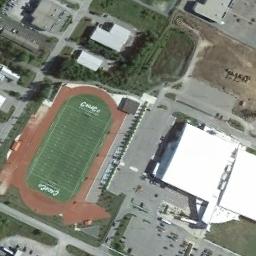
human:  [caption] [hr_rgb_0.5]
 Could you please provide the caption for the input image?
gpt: The ground track field with a gridiron is surrounded by some buildings .

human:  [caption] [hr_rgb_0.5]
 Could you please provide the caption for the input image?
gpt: There are many buildings next to the ground track field .

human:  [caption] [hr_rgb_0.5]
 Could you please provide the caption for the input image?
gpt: The shape of the track is almost rectangular .

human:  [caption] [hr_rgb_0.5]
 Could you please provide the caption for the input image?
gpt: Track and field are next to residential areas and parking lots, Surrounded by a lot of vegetation .

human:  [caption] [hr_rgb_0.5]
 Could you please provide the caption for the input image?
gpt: There are some white buildings beside the ground track field .